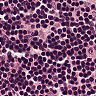
Metastatic tissue present: no